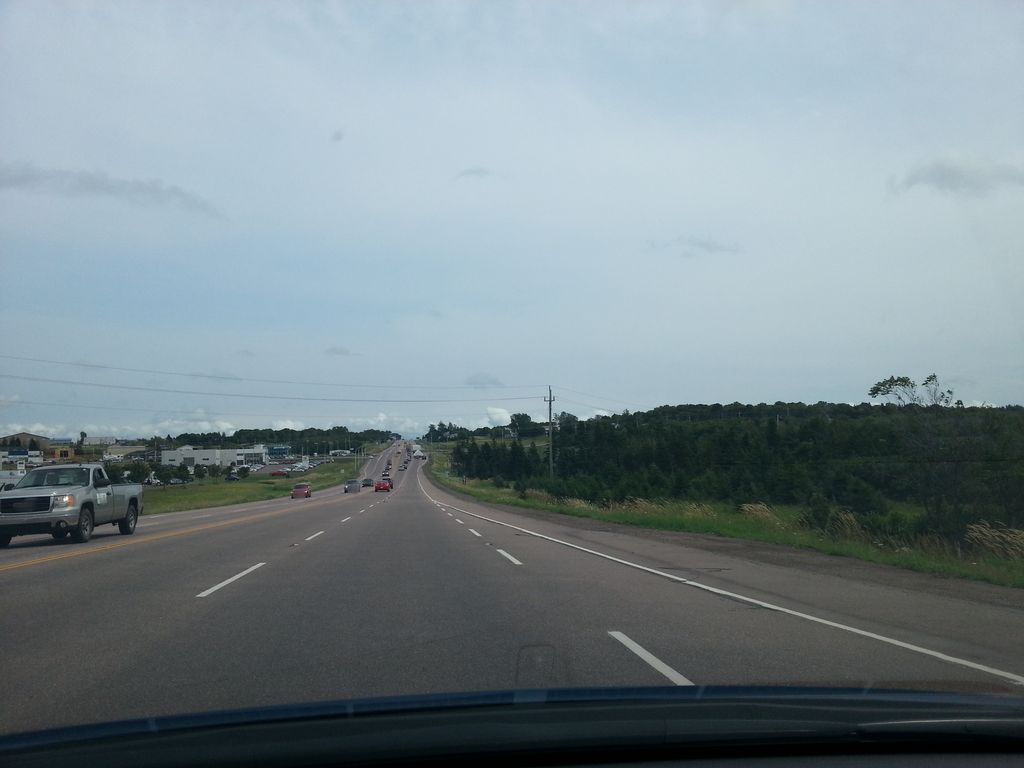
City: charlottetown